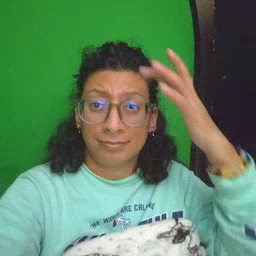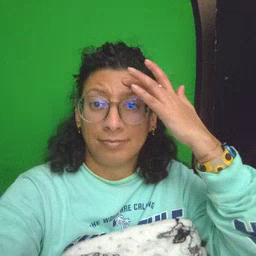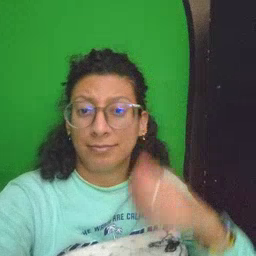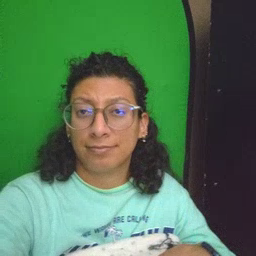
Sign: sick